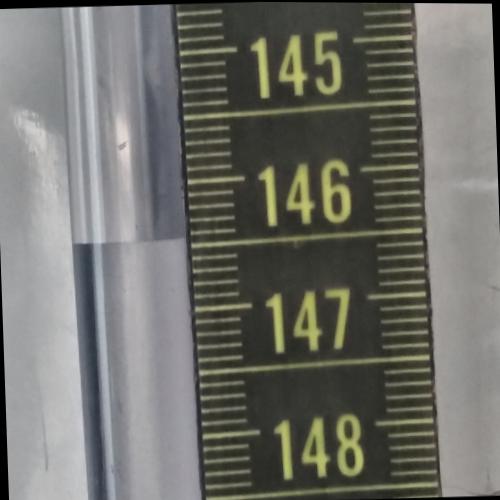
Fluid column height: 146.4 cm